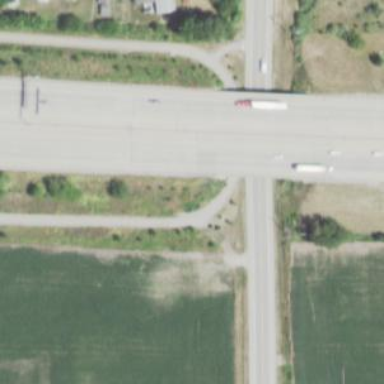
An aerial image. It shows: Paved path with asphalt surface.